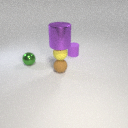
small brown rubber sphere below small yellow rubber sphere